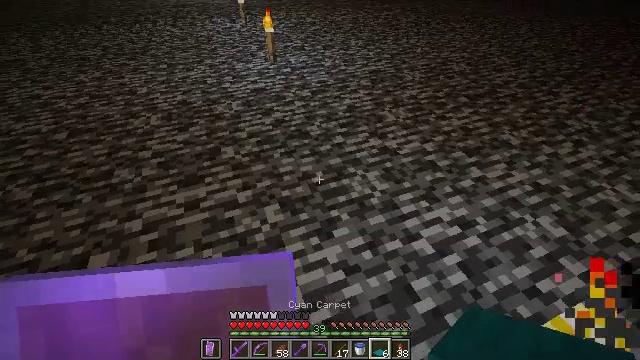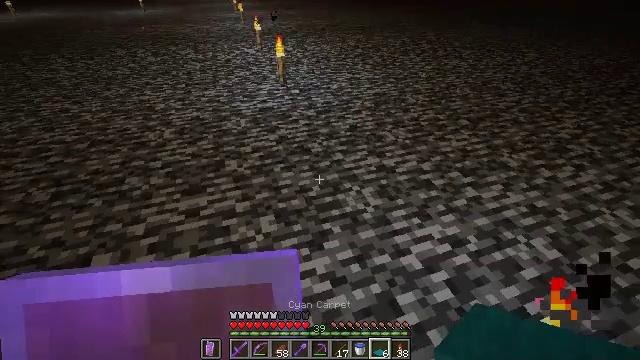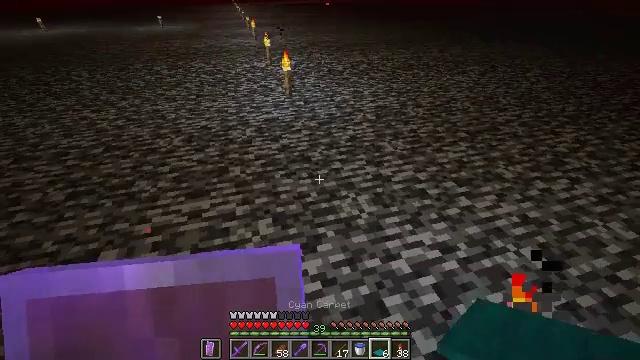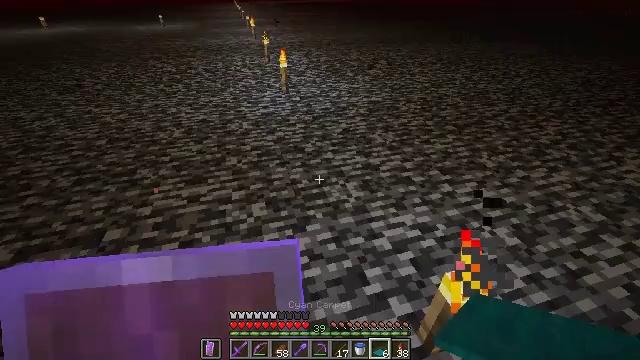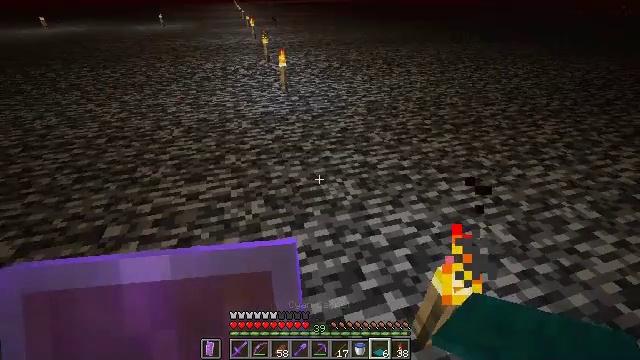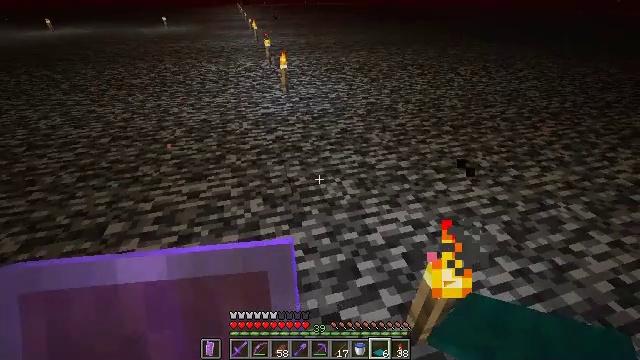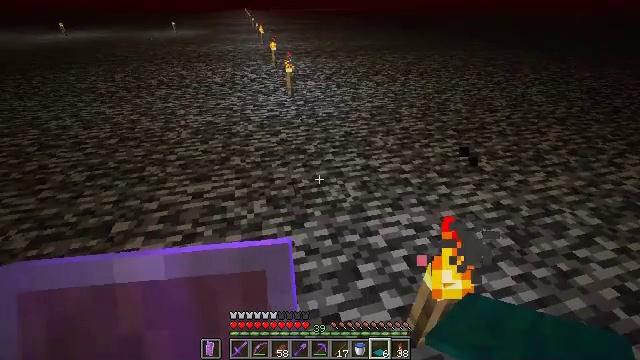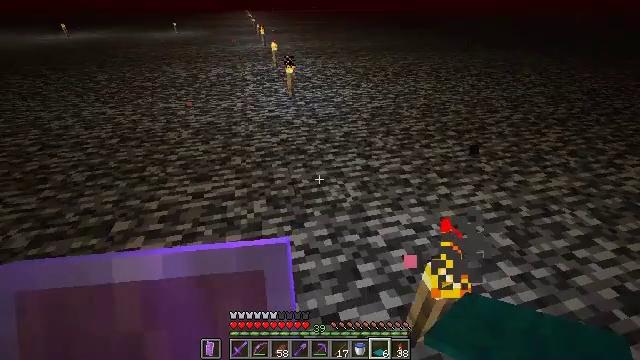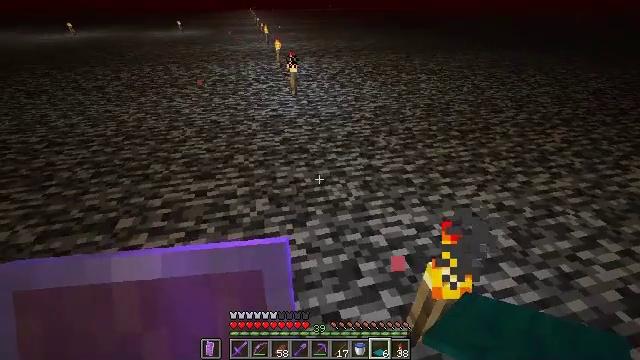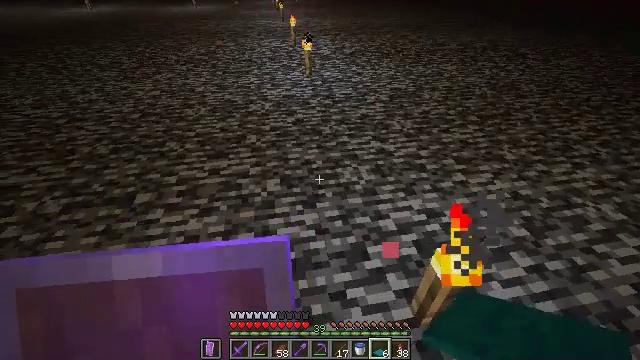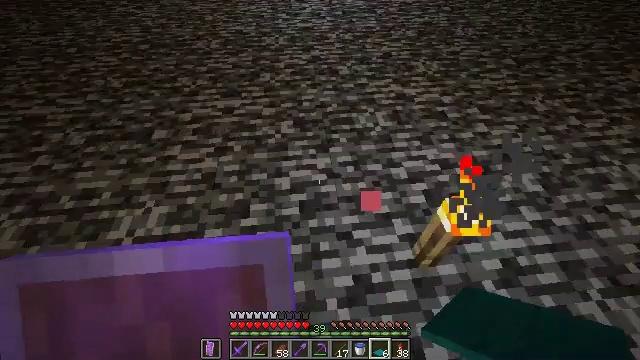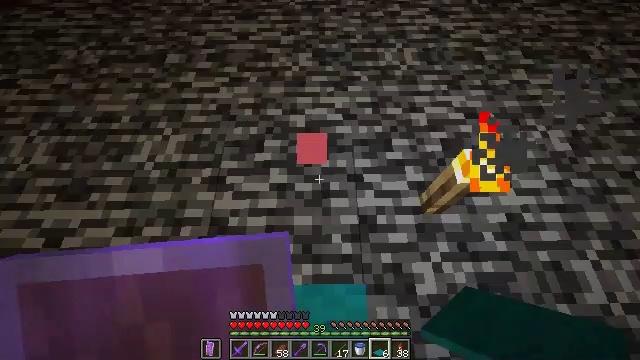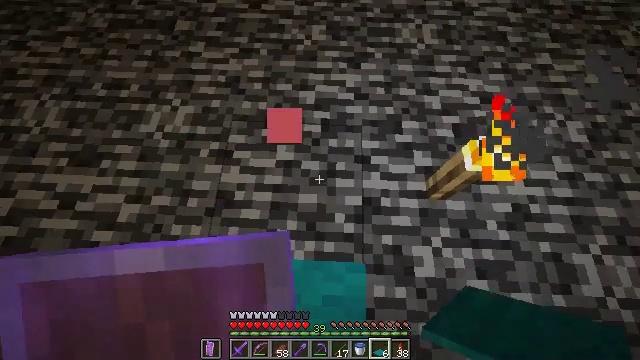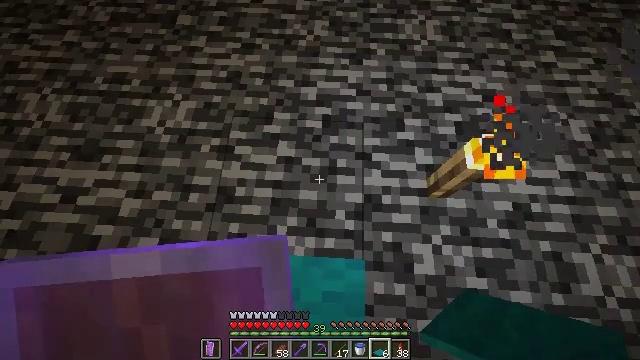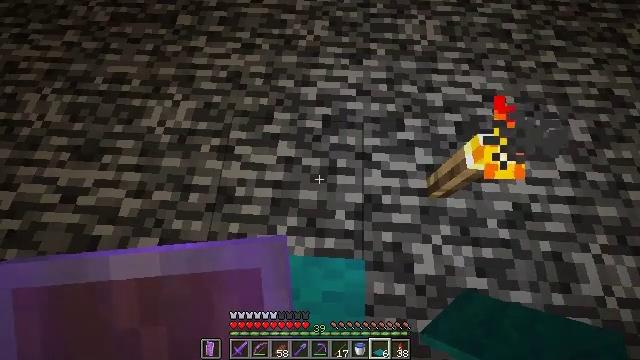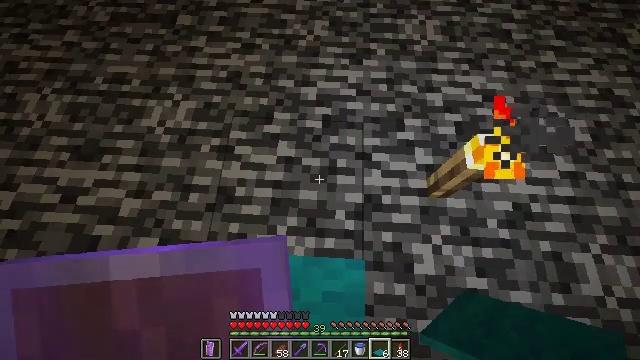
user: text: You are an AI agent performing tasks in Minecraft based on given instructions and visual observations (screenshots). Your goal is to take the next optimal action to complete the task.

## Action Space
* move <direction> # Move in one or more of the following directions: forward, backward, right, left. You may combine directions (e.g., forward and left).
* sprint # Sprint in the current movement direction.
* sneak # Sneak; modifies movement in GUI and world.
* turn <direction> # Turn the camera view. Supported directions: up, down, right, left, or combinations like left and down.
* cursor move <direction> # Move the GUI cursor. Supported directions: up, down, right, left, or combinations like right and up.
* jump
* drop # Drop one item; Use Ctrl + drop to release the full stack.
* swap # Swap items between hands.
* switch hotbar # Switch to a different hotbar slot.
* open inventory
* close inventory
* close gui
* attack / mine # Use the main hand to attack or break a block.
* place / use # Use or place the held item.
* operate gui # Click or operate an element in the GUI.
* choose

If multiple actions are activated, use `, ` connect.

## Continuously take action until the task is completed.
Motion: motion action
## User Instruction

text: mine block cyan carpet
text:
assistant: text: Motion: move back and move right, turn left and up
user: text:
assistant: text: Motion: move back, turn left and up
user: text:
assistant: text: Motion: no_op
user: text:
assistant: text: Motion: no_op
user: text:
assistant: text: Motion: no_op
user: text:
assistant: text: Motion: turn left
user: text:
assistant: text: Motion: no_op
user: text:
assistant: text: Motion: no_op
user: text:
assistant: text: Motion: turn left and down
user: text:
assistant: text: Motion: turn left and down
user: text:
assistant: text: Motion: turn left and down
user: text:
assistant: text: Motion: turn left and down
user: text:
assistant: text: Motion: no_op
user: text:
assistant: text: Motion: no_op
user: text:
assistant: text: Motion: no_op
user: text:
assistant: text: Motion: no_op
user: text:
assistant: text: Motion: no_op
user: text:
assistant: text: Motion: no_op
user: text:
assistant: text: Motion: no_op
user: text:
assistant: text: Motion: no_op
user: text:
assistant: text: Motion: turn right
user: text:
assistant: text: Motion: no_op
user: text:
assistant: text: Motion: no_op
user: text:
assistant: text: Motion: no_op
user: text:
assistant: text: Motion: no_op
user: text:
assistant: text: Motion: no_op
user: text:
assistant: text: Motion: no_op
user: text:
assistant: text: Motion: no_op
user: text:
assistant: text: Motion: no_op
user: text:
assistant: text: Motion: turn left